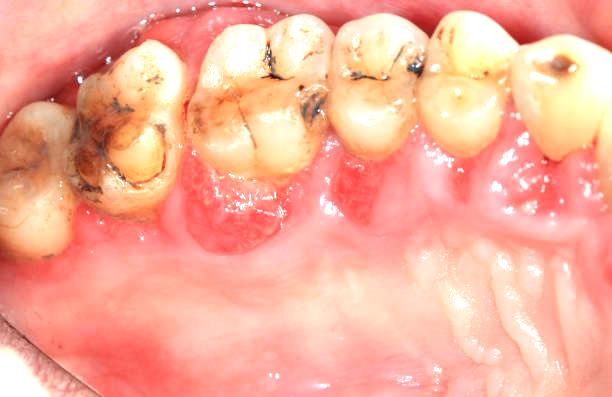
Condition: Gingivitis